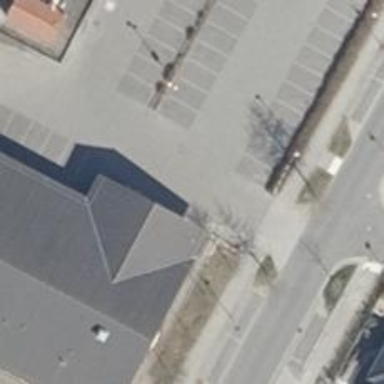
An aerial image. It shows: Road serving as parking aisle.